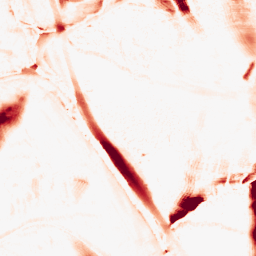
Category: morphological
Decomposition family: morphological_ellipse
Decomposition parameters: operation: opening
width: 20
height: 50
Upsampling method: cubic_mitchell
Upsampling parameters: scale: 2
Upsampling scale: 2